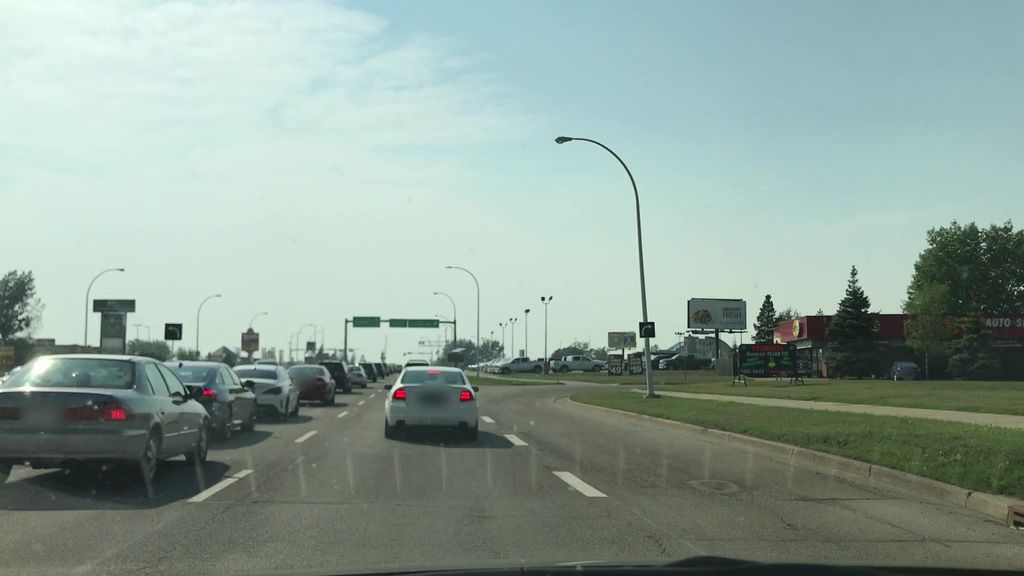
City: edmonton